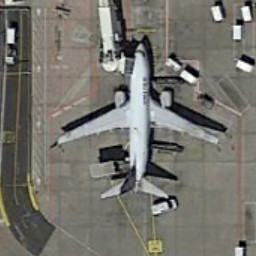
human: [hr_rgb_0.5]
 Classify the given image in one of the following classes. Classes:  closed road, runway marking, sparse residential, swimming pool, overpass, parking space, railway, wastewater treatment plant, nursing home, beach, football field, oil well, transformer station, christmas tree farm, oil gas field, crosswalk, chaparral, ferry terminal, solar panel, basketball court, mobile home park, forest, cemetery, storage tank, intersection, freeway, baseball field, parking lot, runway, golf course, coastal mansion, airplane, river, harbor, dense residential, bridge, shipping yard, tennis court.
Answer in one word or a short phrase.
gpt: airplane